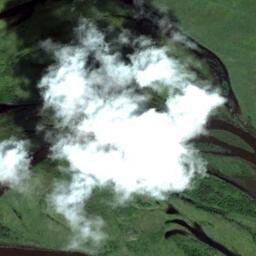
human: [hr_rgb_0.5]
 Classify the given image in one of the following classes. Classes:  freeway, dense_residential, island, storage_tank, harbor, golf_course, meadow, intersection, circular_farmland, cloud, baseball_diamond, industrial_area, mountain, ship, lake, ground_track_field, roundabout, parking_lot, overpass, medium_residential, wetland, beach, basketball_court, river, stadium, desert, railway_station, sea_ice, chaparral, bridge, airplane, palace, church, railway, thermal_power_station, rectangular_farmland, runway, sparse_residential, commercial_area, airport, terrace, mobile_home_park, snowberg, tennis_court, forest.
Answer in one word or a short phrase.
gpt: cloud